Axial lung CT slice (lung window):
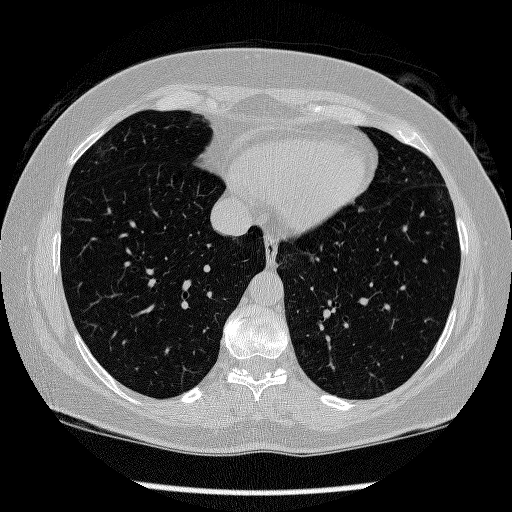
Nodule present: no